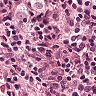
Metastatic tissue present: yes